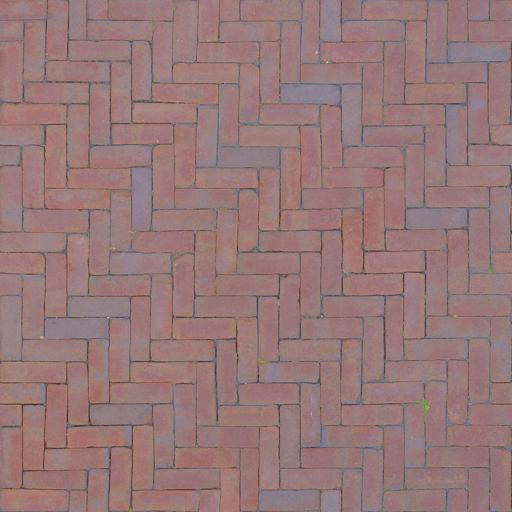
Tags: pavement paving stones